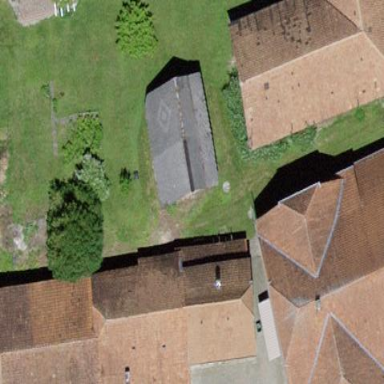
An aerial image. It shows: Rural barn.